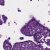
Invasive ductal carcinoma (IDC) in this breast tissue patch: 1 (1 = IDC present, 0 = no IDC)